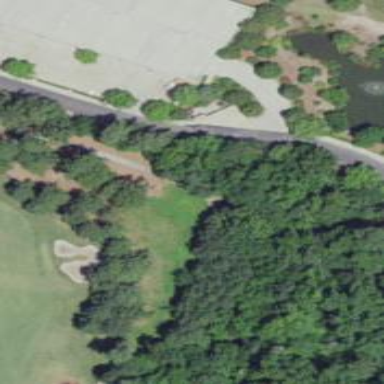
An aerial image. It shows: Path designated for golf carts.